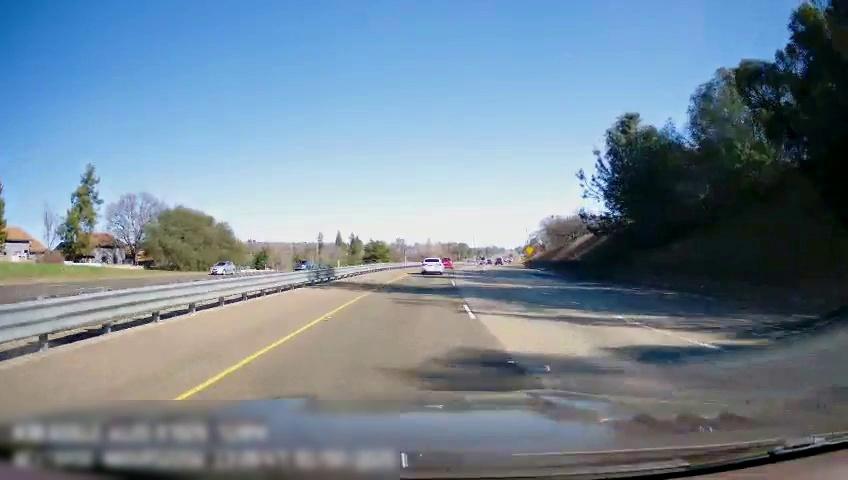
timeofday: Day
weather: Sunny
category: Drivable Space
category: Drivable Space
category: Vehicles | Car
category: Vehicles | Car
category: Vehicles | Car
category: Vehicles | SUV
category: Lanes | Current Lane
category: Lanes | Current Lane
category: Lanes | Alternate Lane
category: Traffic | Signs